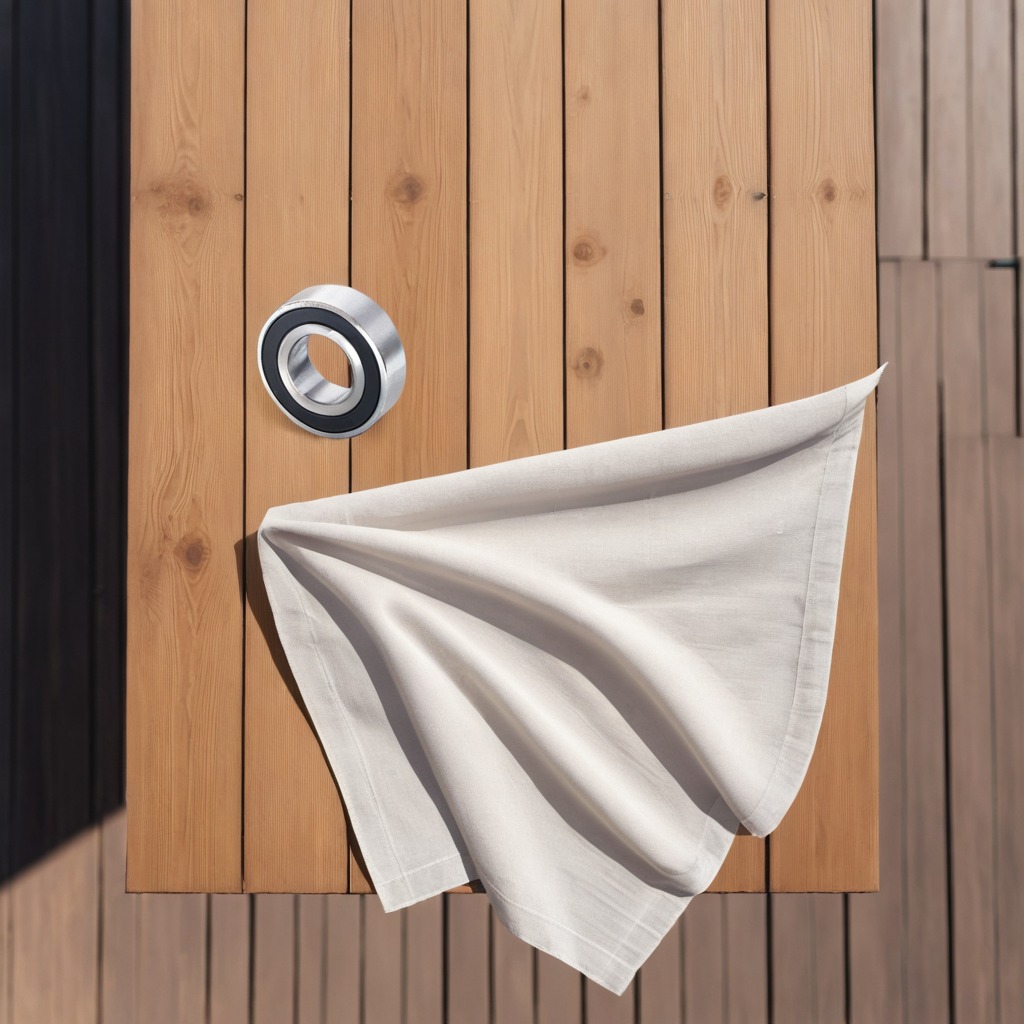
A metal ball bearing lying on the wooden table.